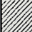
Piece: xx